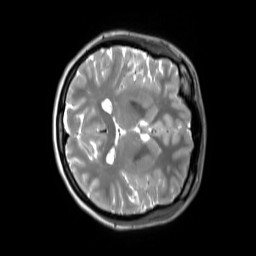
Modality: T2w
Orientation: axial
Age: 27
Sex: female
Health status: ill
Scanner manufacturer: siemens
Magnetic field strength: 3 T
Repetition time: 2.8 s
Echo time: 0.326 s